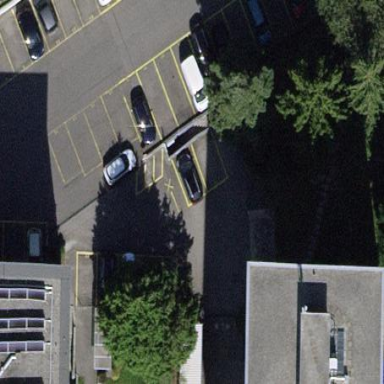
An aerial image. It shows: Street-side parking area.